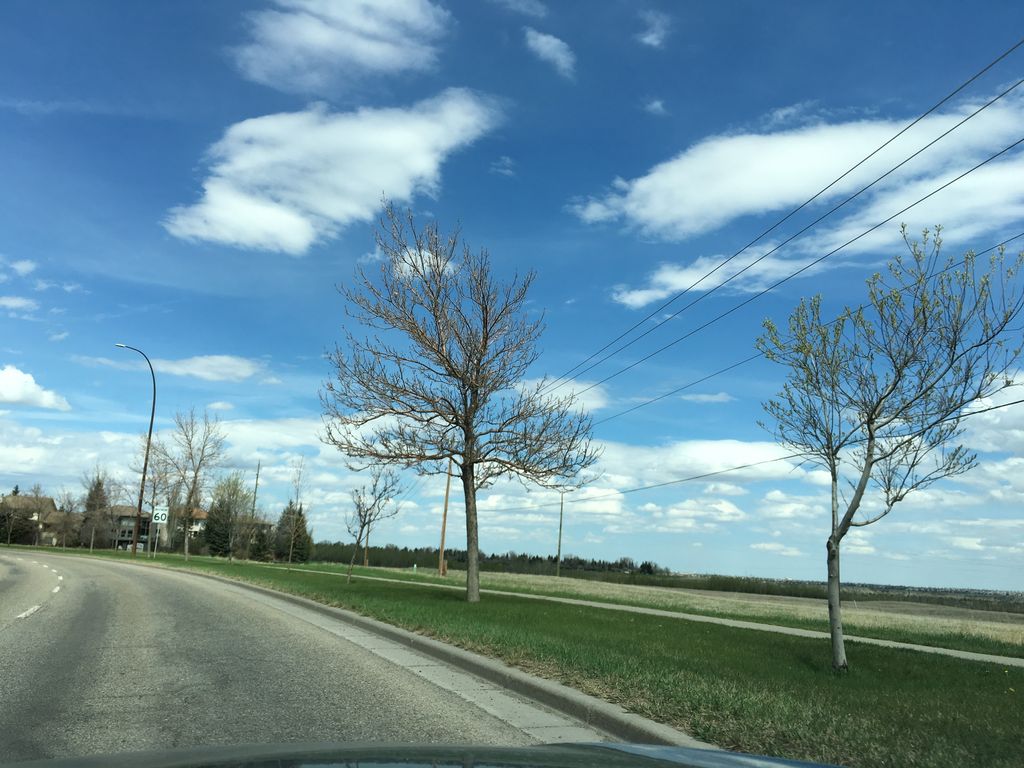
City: calgary